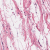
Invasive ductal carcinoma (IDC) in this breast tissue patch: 0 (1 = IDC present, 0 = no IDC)